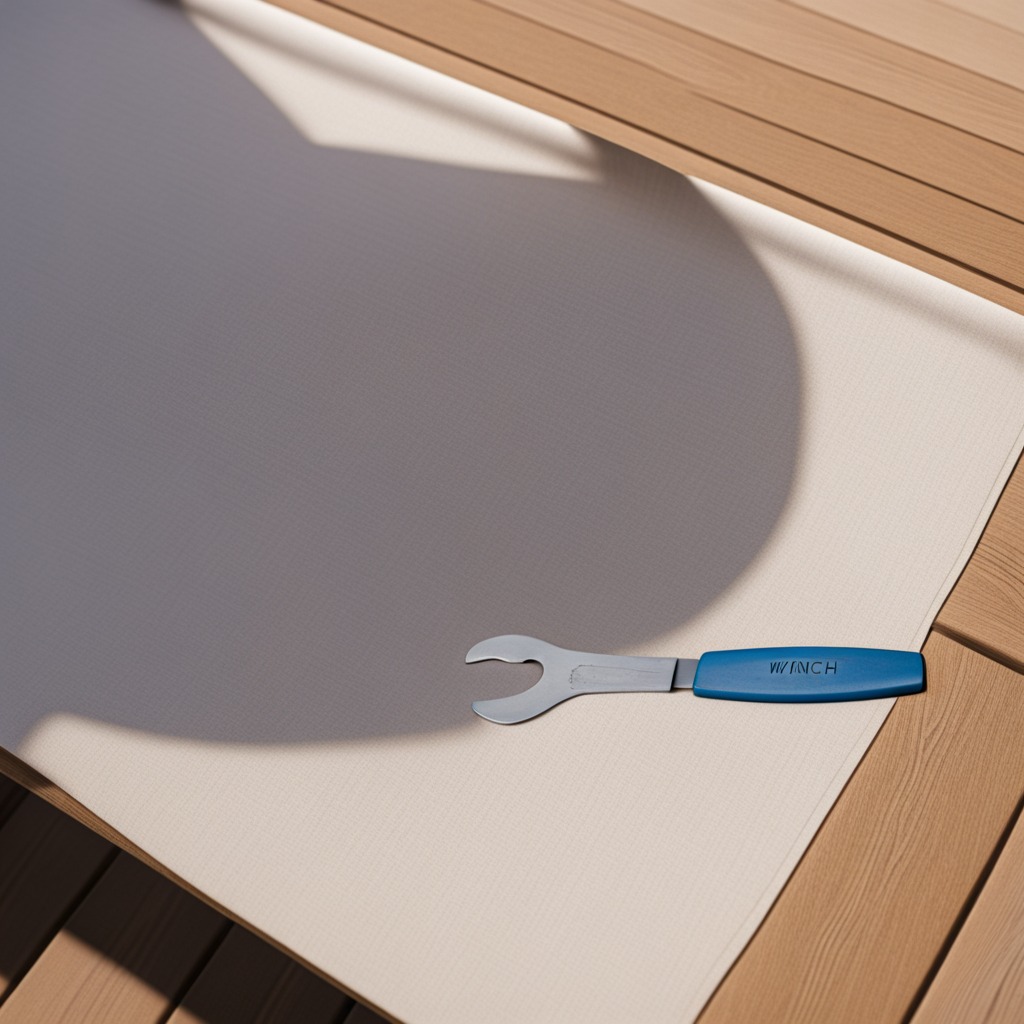
An wrench is lying on a wooden table in an outdoor workshop.